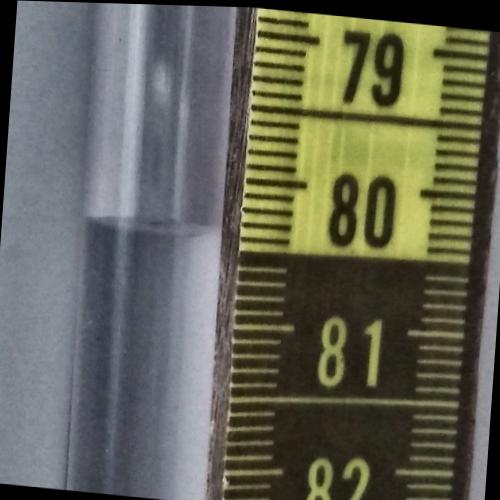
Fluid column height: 80.4 cm